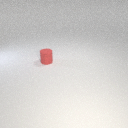
small red rubber cylinder